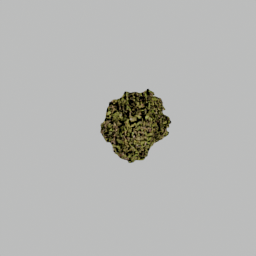
Label: nature